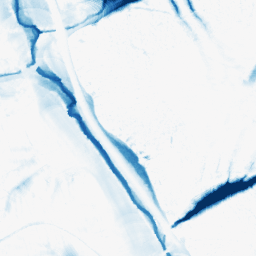
Category: morphological
Decomposition family: morphological_ellipse
Decomposition parameters: operation: closing
width: 30
height: 50
Upsampling method: regularized
Upsampling parameters: scale: 2
lambda_reg: 0.01
Upsampling scale: 2